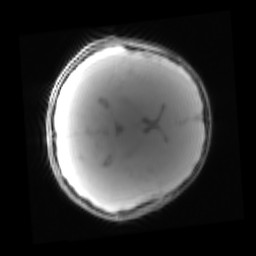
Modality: PDw
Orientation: axial
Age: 11
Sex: male
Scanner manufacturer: siemens
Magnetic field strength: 3 T
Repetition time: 0.25 s
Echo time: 0.00103 s